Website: apple
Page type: cross-sells
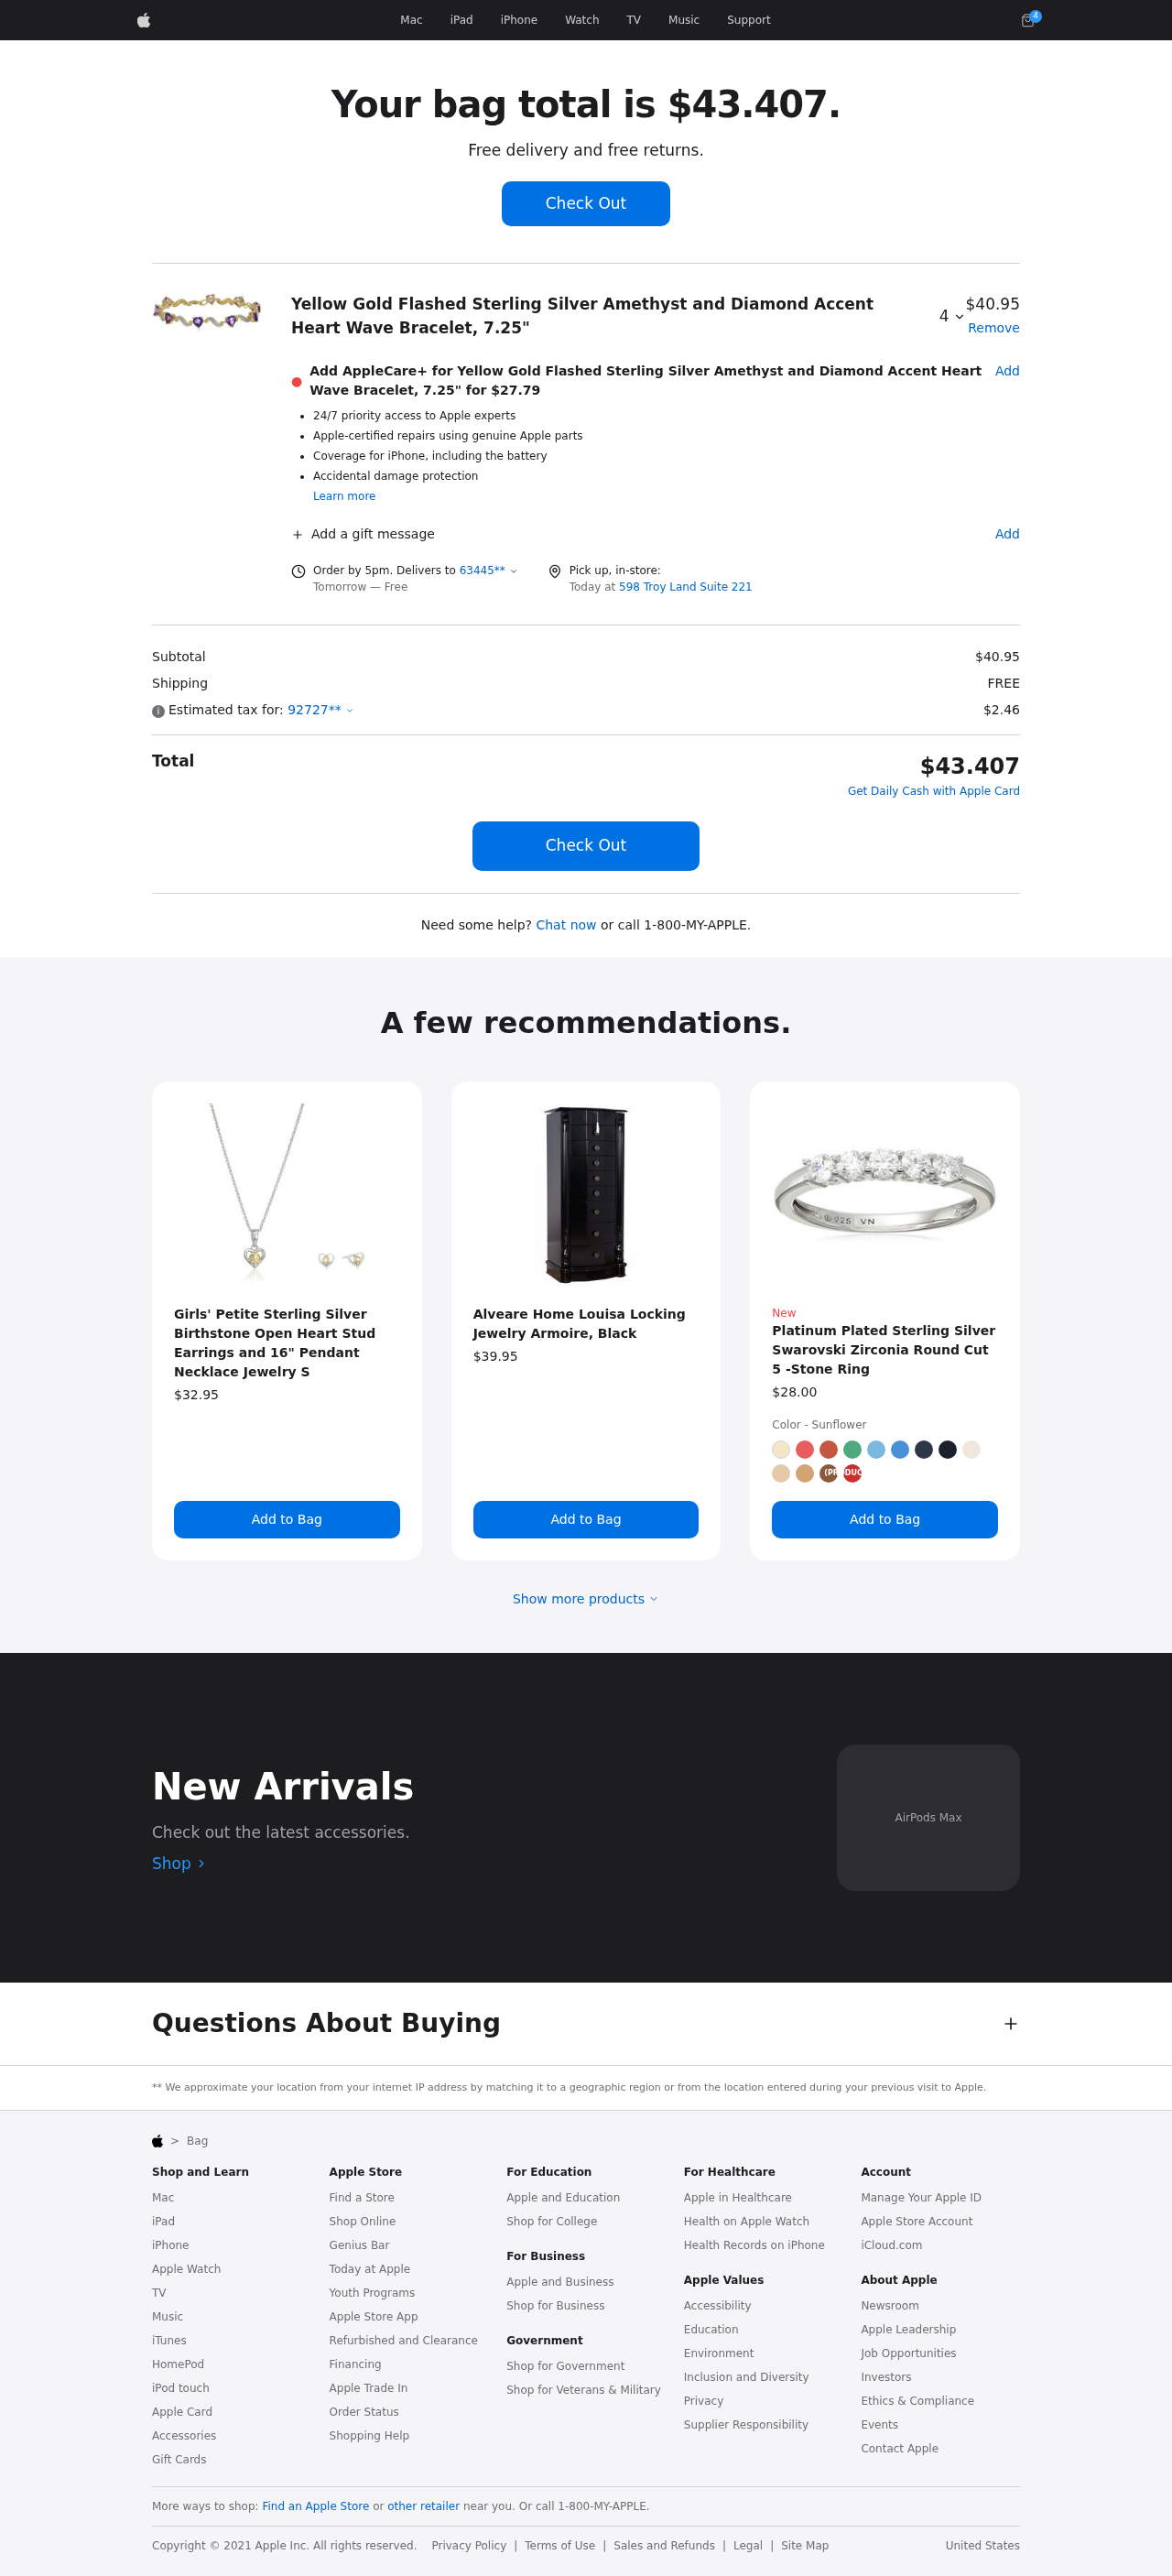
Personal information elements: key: PII_LOCATION1_STREET
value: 598 Troy Land Suite 221
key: PII_POSTCODE
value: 63445
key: PII_POSTCODE2
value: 92727
Product elements: key: PRODUCT1_NAME
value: Yellow Gold Flashed Sterling Silver Amethyst and Diamond Accent Heart Wave Bracelet, 7.25"
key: PRODUCT1_PRICE
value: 40.95
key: PRODUCT1_QUANTITY
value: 4
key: PRODUCT2_NAME
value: Girls' Petite Sterling Silver Birthstone Open Heart Stud Earrings and 16" Pendant Necklace Jewelry S
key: PRODUCT2_PRICE
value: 32.95
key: PRODUCT3_NAME
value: Alveare Home Louisa Locking Jewelry Armoire, Black
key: PRODUCT3_PRICE
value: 39.95
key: PRODUCT4_NAME
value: Platinum Plated Sterling Silver Swarovski Zirconia Round Cut 5 -Stone Ring
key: PRODUCT4_PRICE
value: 28
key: PRODUCT5_PRICE
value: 27.79
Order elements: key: ORDER_NUM_ITEMS
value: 4
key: ORDER_TOTAL
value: $43.407
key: ORDER_TOTAL
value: Your bag total is $43.407.
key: ORDER_DELIVERY_DATE
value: Tomorrow — Free
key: ORDER_SUBTOTAL
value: $40.95
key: ORDER_SHIPPING_COST
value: FREE
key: ORDER_TAX
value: $2.46